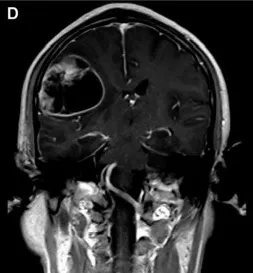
(C-E) Axial, coronal, and parasagittal MRI in T1-weighted contrast-enhanced sequences showing the markedly enhanced margins and solid components of the lesion.
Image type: radiology (mri)